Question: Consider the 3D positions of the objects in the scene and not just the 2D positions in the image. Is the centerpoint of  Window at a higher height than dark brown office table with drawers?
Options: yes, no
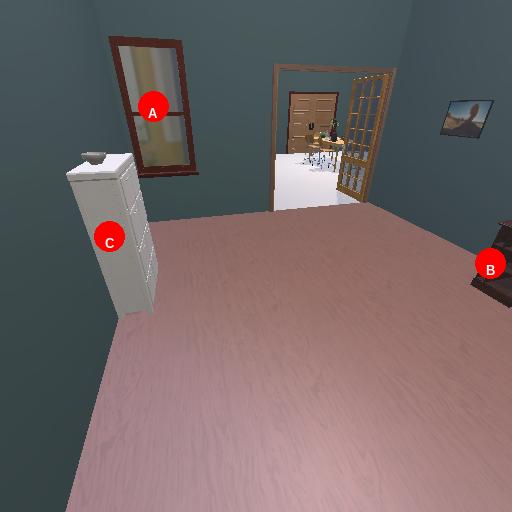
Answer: yes